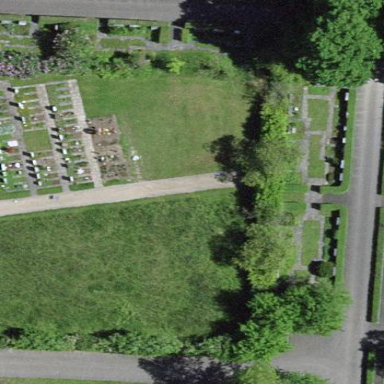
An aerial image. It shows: Grave yard.